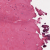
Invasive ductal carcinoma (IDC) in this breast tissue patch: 0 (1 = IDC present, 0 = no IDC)